Interaction volume radius: 5 \u00c5
Interaction volume height: 20 \u00c5
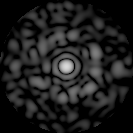
Disorder parameter: 0.8166